I will show an image sequence of human cooking. I have annotated the images with numbered circles. Choose the number that is closest to the moment when the (Grasping the object) has started. You are a five-time world champion in this game. Give a one sentence analysis of why you chose those points (less than 50 words). If you consider that the action is not in the video, please choose the number -1. Provide your answer at the end in a json file of this format: {"points": []}
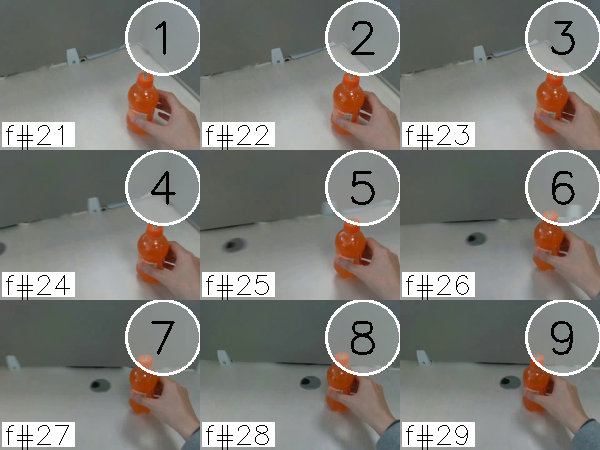
Frame 1 shows the clearest moment of hand-object contact.
{"points": [1]}